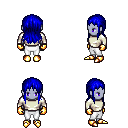
a pixel art fantasy rpg character, female body template, dark elf, purple skin, white long-sleeve shirt, white pants, blue unkempt hairstyle, gold gloves, gold boots, four views (front, back, left, right), 2x2 character sprite sheet, small pixel art, hard edges, no anti-aliasing